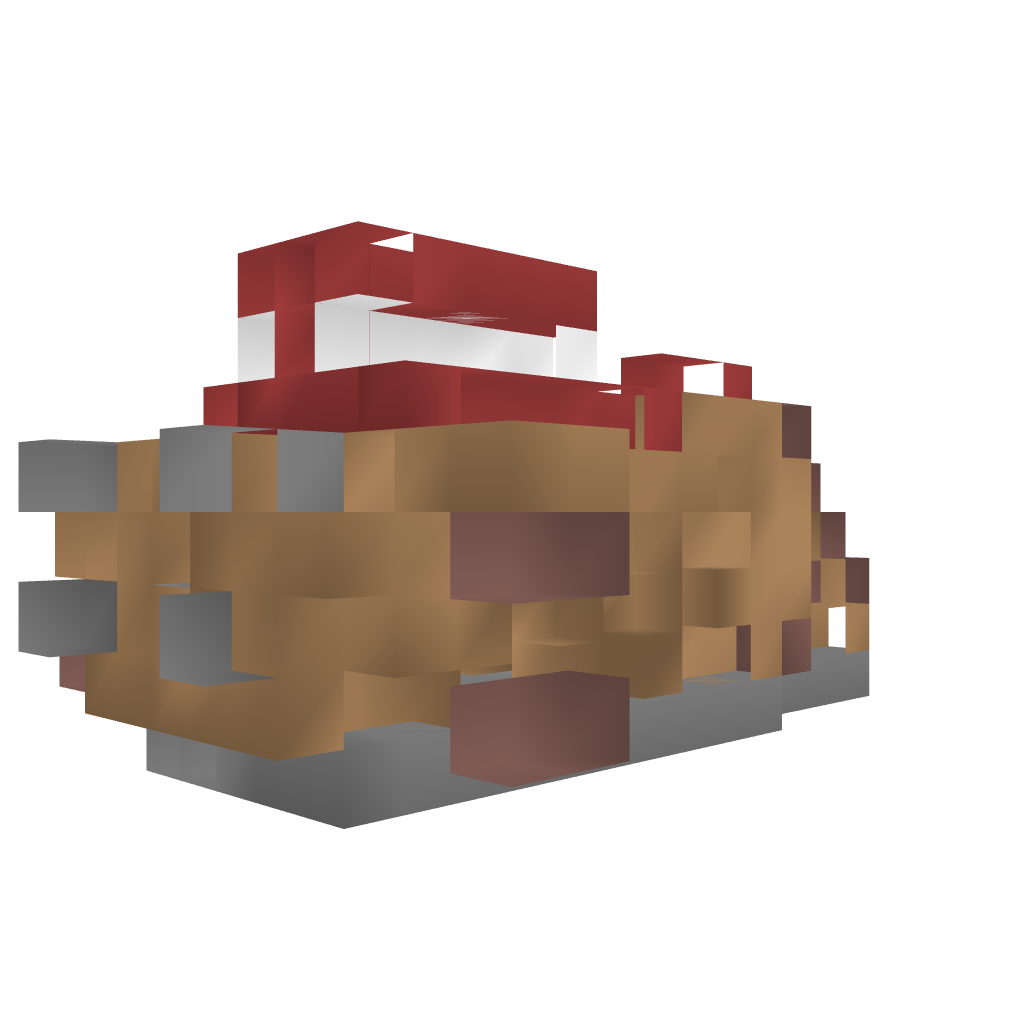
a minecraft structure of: Clone Gunship bad low quality